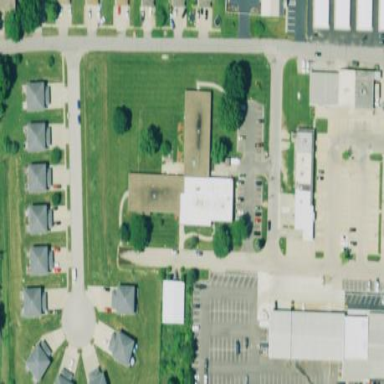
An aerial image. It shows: Nursing home building.